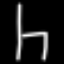
Label: chair